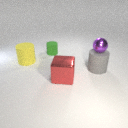
large yellow rubber cylinder behind large red metal cube